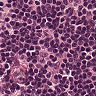
Metastatic tissue present: no